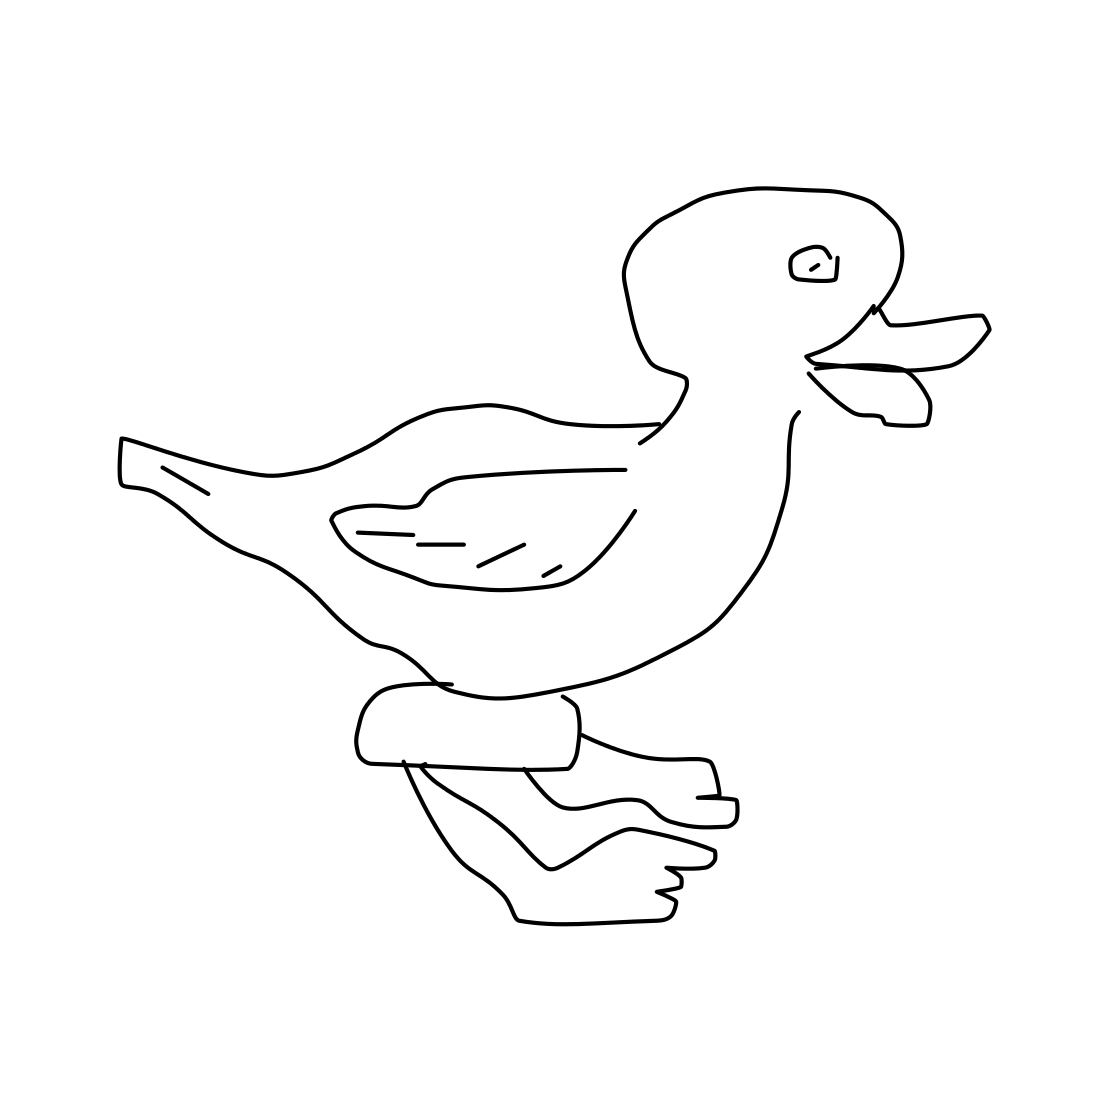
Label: duck